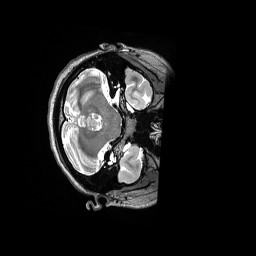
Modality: T2w
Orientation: axial
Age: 22
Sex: female
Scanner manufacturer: siemens
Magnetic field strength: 3 T
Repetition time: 3.2 s
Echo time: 0.562 s